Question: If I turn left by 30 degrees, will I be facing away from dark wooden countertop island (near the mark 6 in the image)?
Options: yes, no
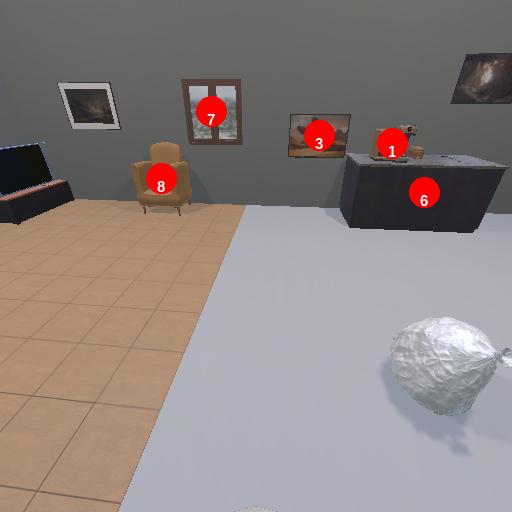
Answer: yes